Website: bh-photo
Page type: payment
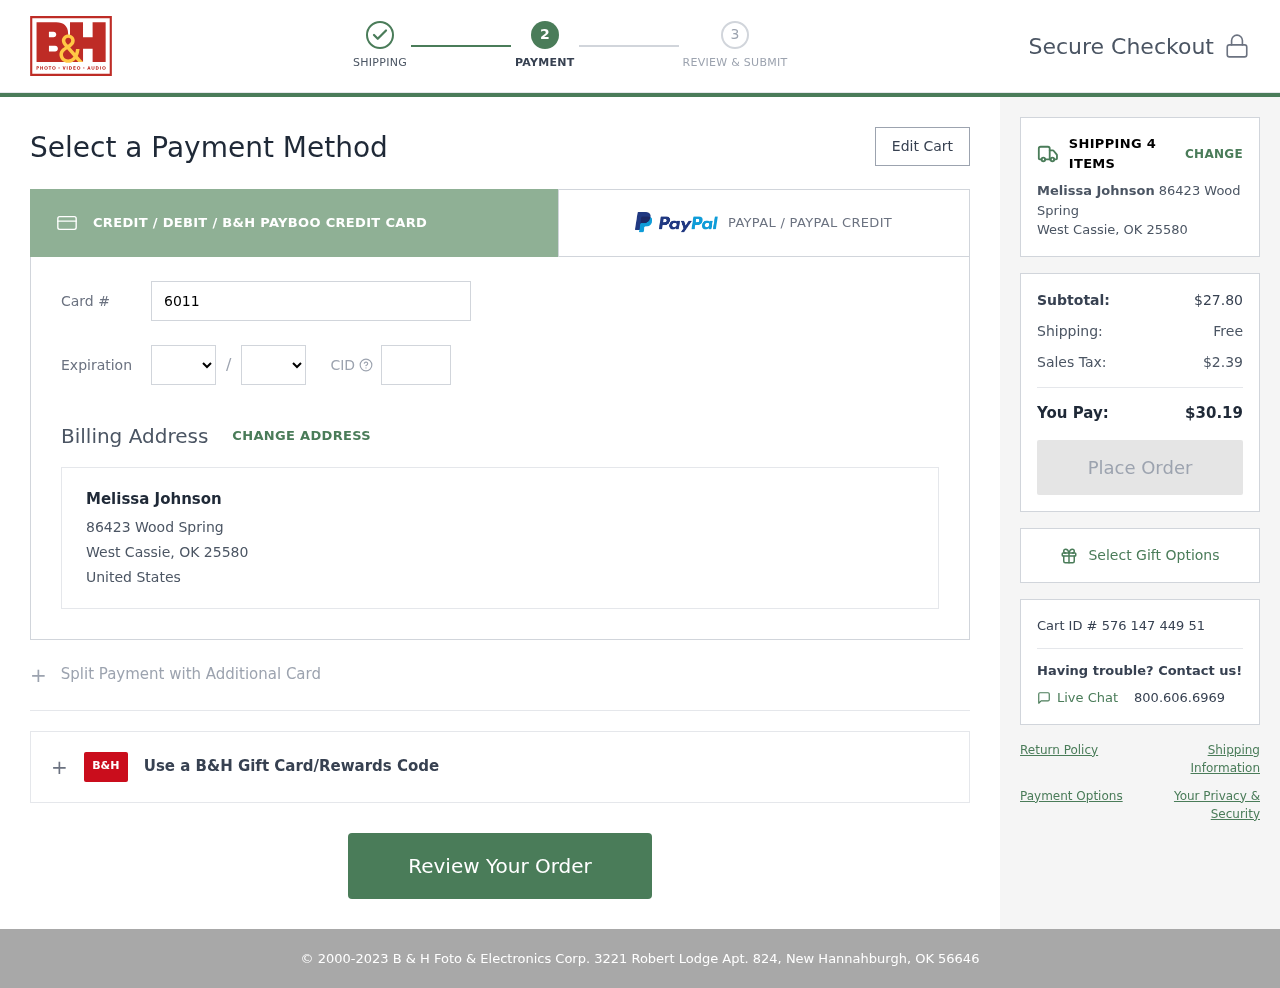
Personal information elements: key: PII_CARD_CVV
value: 117
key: PII_CARD_EXPIRY_MONTH
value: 09
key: PII_CARD_EXPIRY_YEAR
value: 28
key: PII_CARD_NUMBER
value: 6011 9882 6700 9025
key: PII_CITY_STATE_ZIP
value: West Cassie, OK 25580
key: PII_COUNTRY
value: United States
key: PII_FULLNAME
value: Melissa Johnson
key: PII_STREET
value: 86423 Wood Spring
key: PII_FULLNAME2
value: Melissa Johnson
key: PII_STREET2
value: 86423 Wood Spring
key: PII_CITY_STATE_ZIP2
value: West Cassie, OK 25580
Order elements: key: ORDER_NUM_ITEMS
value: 4
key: ORDER_SUBTOTAL
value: $27.80
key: ORDER_SHIPPING_COST
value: Free
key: ORDER_TAX
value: $2.39
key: ORDER_TOTAL
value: $30.19
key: ORDER_ID
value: Cart ID # 576 147 449 51